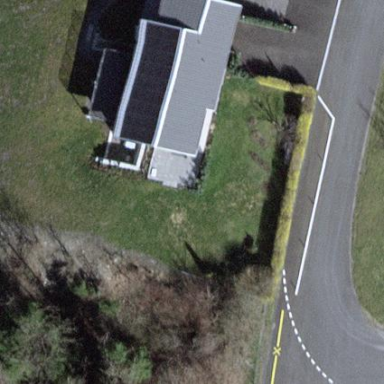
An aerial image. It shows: Detached building with gabled roof.